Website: lowes
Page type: customer-info-address
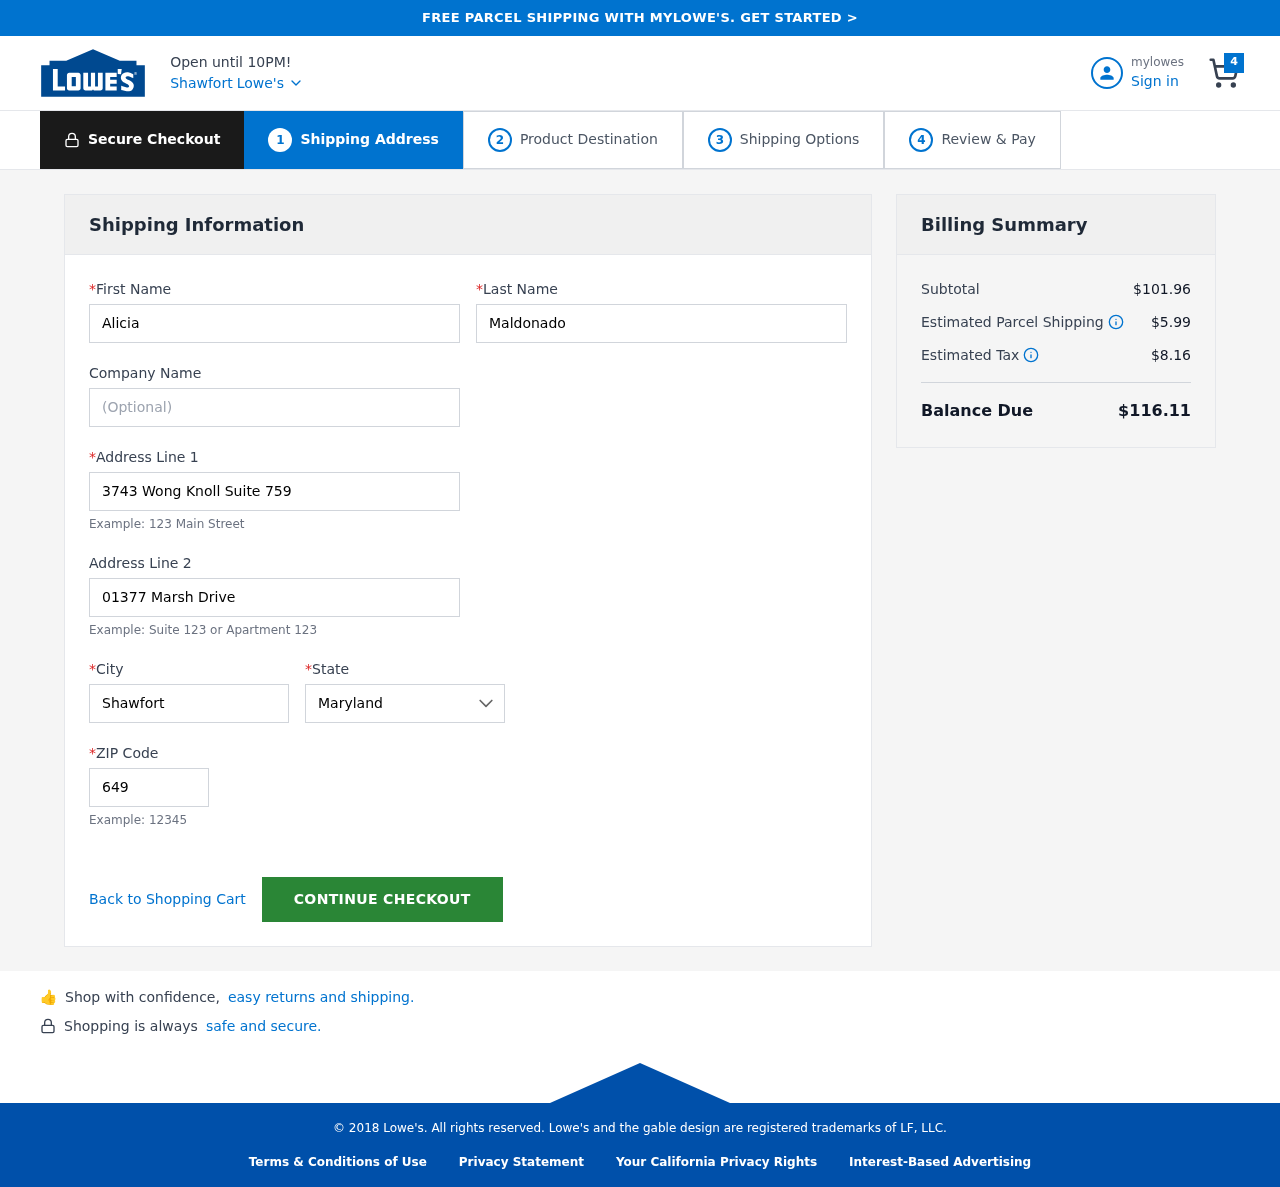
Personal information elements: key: PII_CITY
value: Shawfort
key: PII_FIRSTNAME
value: Alicia
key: PII_LASTNAME
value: Maldonado
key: PII_POSTCODE
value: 64925
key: PII_STATE
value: Maryland
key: PII_STREET
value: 3743 Wong Knoll Suite 759
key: PII_STREET2
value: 01377 Marsh Drive
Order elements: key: ORDER_NUM_ITEMS
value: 4
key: ORDER_SUBTOTAL
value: $101.96
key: ORDER_SHIPPING_COST
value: $5.99
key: ORDER_TAX
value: $8.16
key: ORDER_TOTAL
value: $116.11